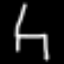
Label: chair